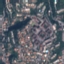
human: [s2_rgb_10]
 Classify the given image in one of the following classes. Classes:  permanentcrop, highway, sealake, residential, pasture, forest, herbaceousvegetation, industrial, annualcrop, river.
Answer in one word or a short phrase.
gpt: Residential